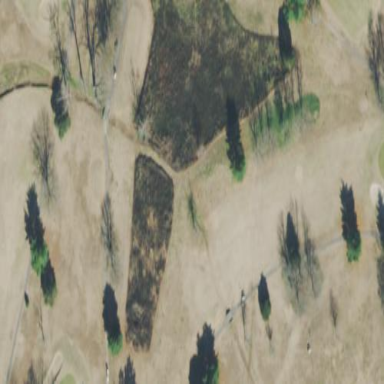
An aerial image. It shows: Golf cart path lined with scrub vegetation.